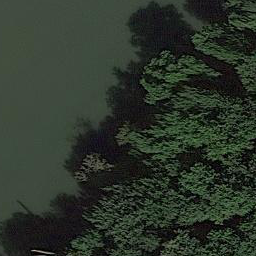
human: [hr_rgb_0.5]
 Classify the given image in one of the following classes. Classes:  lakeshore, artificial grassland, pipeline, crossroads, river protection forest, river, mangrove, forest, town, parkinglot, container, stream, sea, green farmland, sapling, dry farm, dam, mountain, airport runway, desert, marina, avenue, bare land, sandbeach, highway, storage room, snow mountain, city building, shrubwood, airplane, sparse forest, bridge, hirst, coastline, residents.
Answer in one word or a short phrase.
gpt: river protection forest